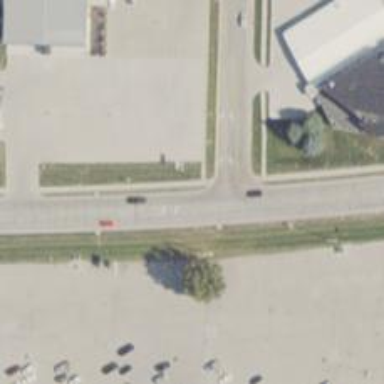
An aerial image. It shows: Unmarked crossing on footway.